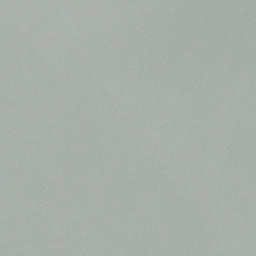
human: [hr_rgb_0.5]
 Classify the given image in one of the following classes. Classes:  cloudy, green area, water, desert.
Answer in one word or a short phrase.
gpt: cloudy